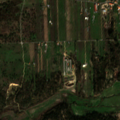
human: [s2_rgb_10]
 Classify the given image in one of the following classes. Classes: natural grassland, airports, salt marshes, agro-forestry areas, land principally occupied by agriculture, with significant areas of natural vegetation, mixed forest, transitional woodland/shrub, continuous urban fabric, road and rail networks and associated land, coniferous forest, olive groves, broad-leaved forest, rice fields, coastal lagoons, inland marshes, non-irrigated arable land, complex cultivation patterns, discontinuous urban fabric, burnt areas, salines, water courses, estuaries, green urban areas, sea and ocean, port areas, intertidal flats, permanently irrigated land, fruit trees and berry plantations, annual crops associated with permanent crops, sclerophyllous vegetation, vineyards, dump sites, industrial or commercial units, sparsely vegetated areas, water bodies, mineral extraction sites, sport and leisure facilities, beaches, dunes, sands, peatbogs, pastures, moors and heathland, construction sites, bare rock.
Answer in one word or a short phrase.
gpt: permanently irrigated land, vineyards, complex cultivation patterns, land principally occupied by agriculture, with significant areas of natural vegetation, agro-forestry areas, broad-leaved forest